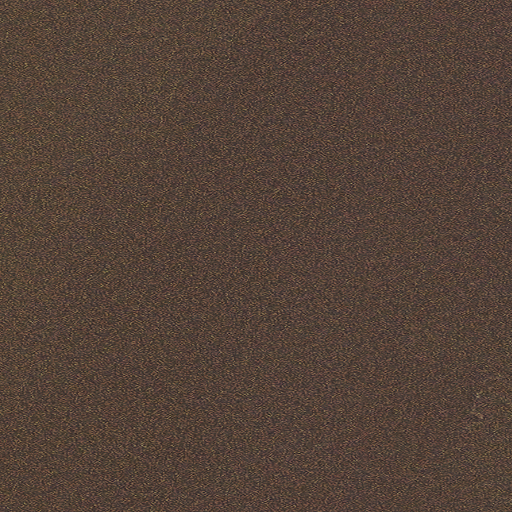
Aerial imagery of island in Alaska named Trinity Islands containing only unknown